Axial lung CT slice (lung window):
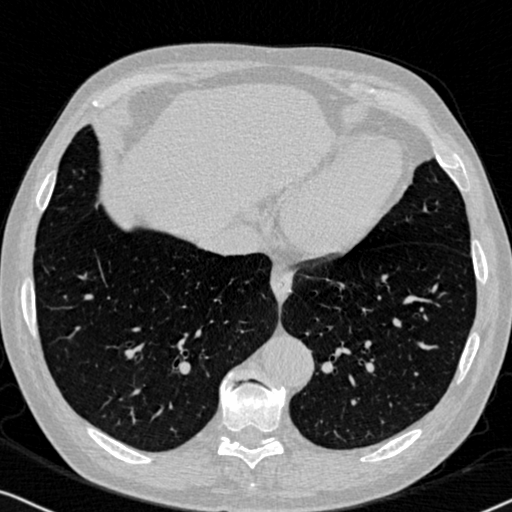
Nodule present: no